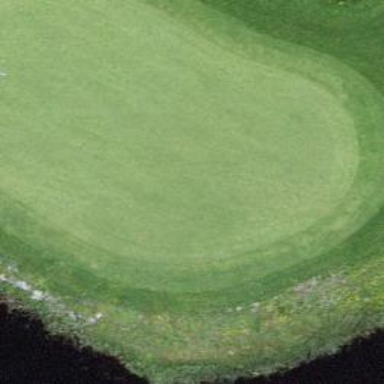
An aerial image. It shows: Grassy pitch designated for golf. It features vibrant green golf course.